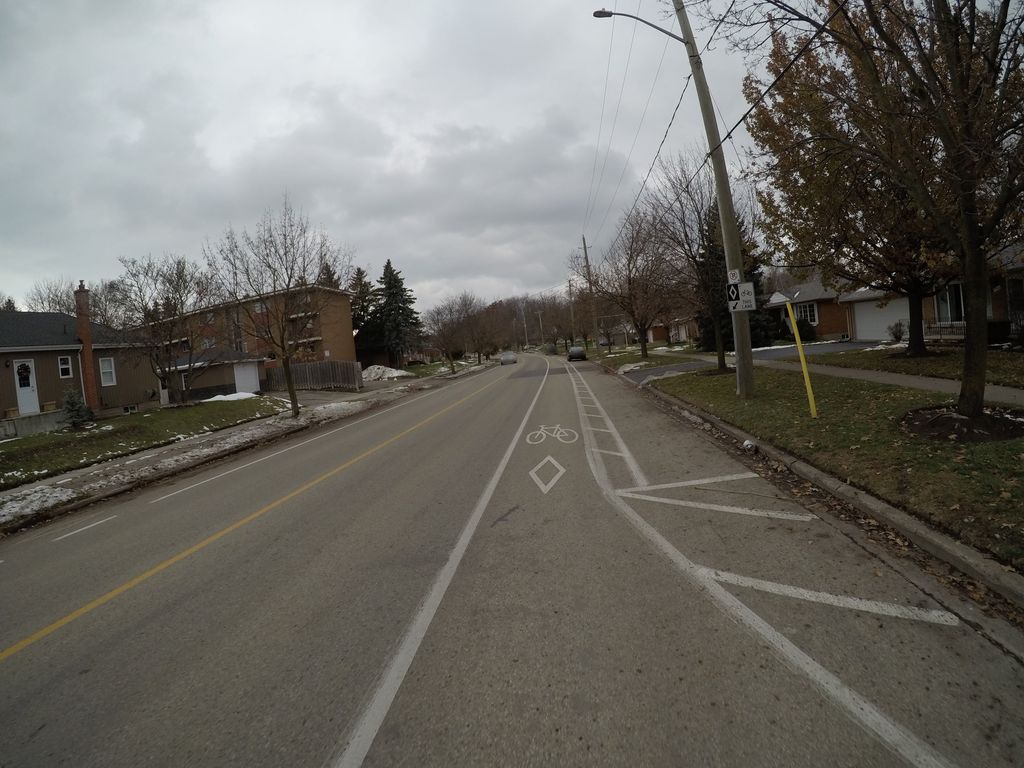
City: kitchener-waterloo